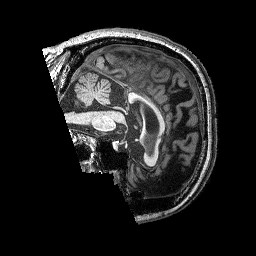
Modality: T1w
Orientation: sagittal
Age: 66
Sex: female
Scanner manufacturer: siemens
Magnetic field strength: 3 T
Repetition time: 2.25 s
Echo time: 0.00452 s